Question: please tell me how to upload a file with .dat extension in postgresql. I need to download about 5,000 files at a time - that is, a whole database

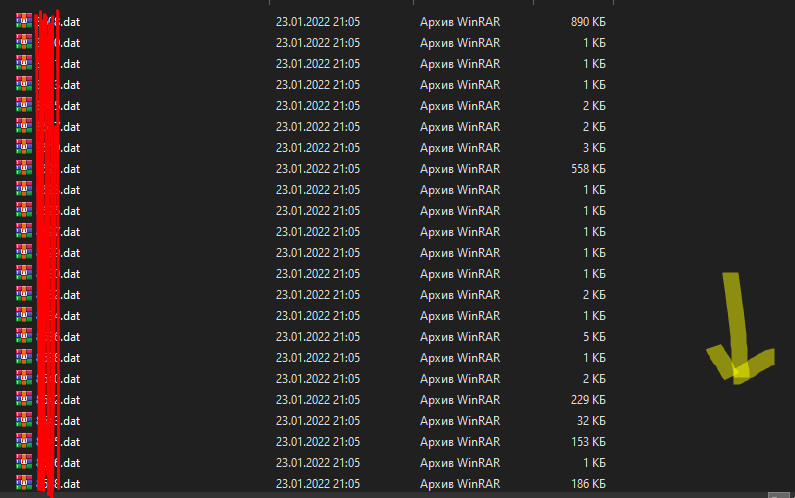
Answer: Use <URL>
This programm export and upload db